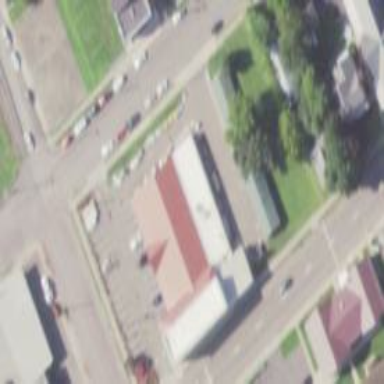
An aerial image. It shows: Hardware shop located inside building.